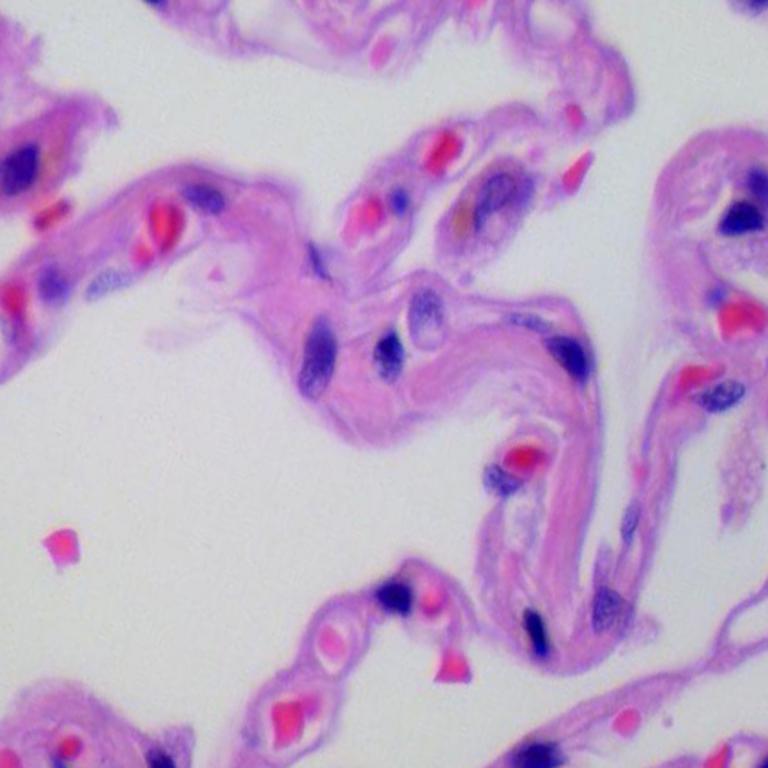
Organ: lung
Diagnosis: benign